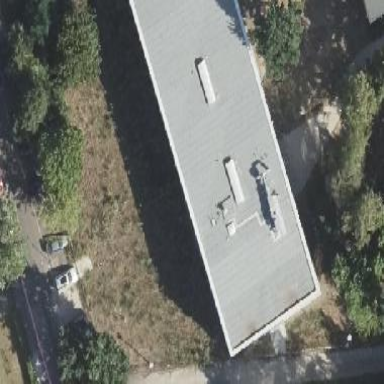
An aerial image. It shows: School building.